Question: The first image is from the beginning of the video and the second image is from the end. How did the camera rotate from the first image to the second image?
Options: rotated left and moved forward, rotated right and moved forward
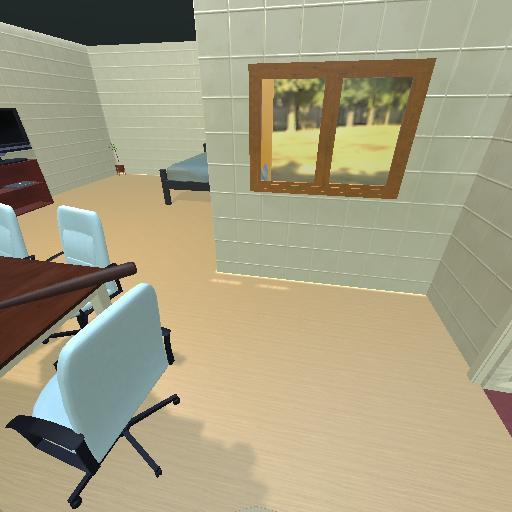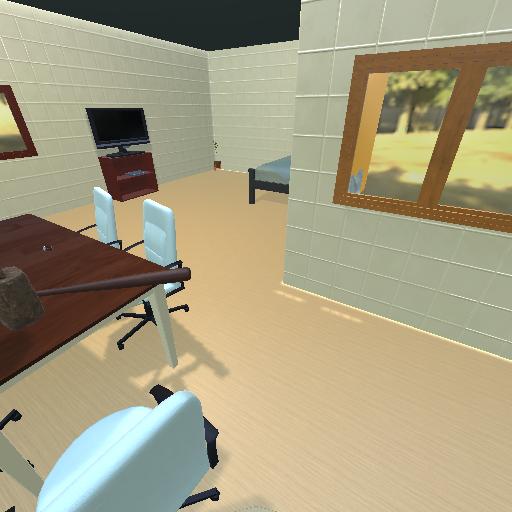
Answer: rotated left and moved forward